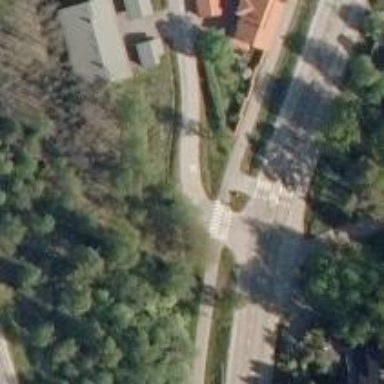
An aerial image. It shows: Road with "give way" sign.